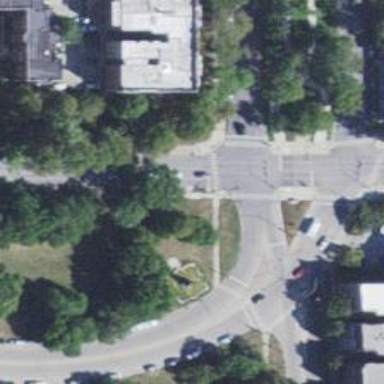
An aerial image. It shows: Footway with zebra crossing that includes island.